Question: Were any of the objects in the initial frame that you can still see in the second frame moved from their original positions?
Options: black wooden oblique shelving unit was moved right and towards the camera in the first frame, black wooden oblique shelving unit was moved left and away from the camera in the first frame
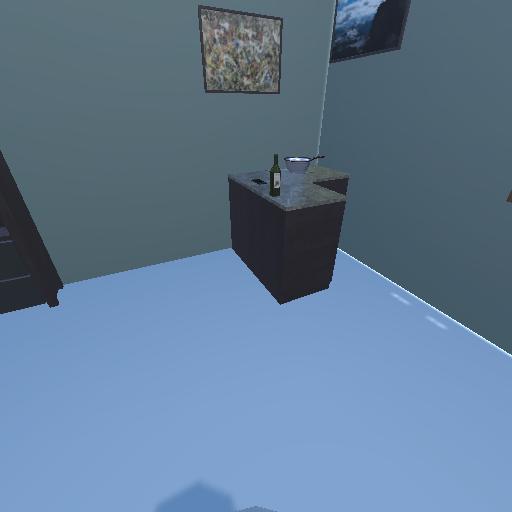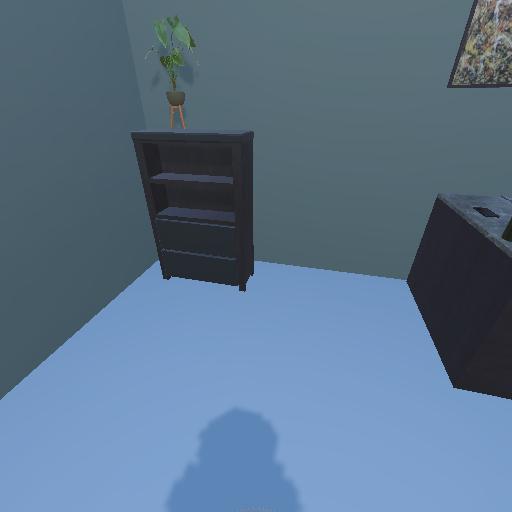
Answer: black wooden oblique shelving unit was moved right and towards the camera in the first frame